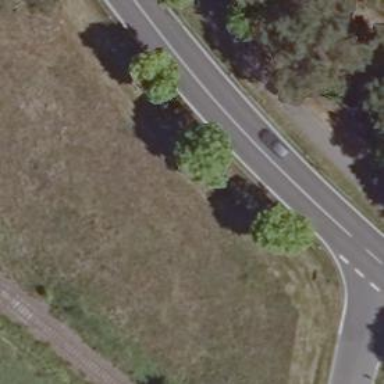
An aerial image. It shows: Row of broadleaved trees.